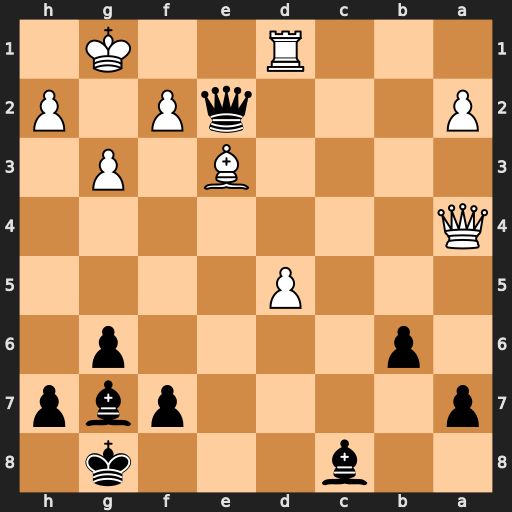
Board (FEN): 2b3k1/p4pbp/1p4p1/3P4/Q7/4B1P1/P3qP1P/3R2K1
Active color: b
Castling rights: -
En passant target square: -
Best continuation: Bh3 Rc1 Qf3 Rc8+ Bxc8